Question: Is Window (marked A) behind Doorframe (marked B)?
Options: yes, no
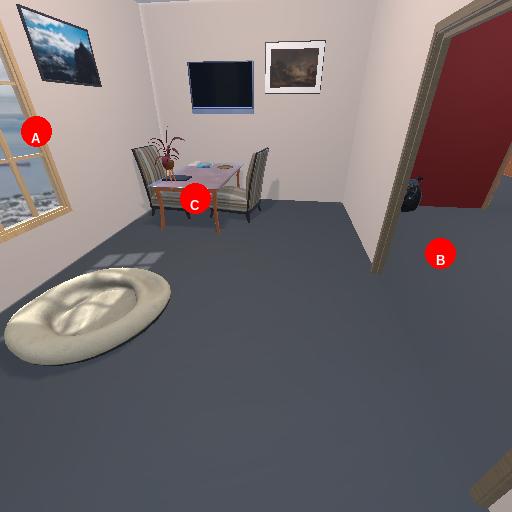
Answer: yes